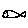
Label: fish